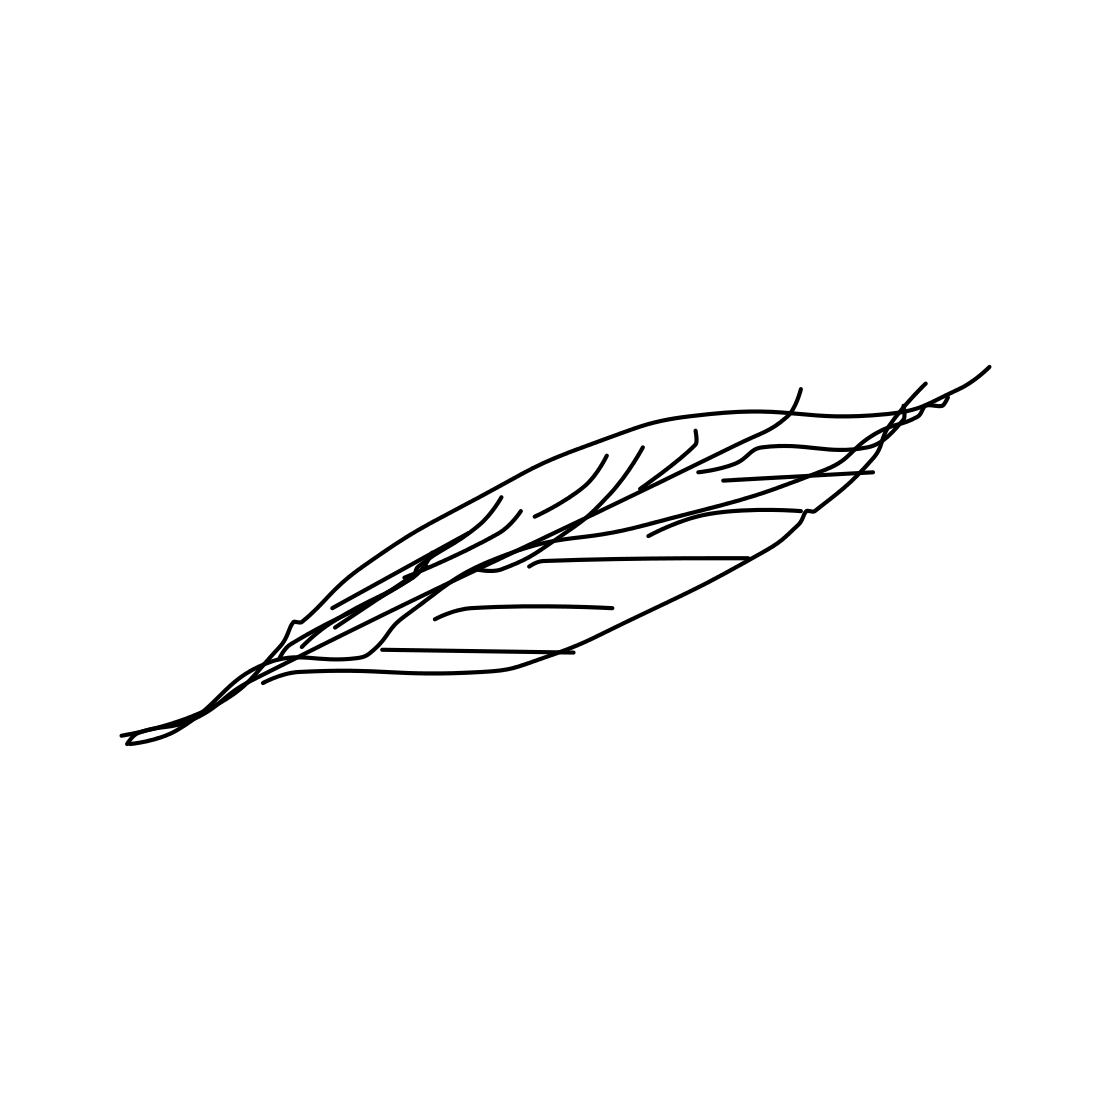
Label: feather